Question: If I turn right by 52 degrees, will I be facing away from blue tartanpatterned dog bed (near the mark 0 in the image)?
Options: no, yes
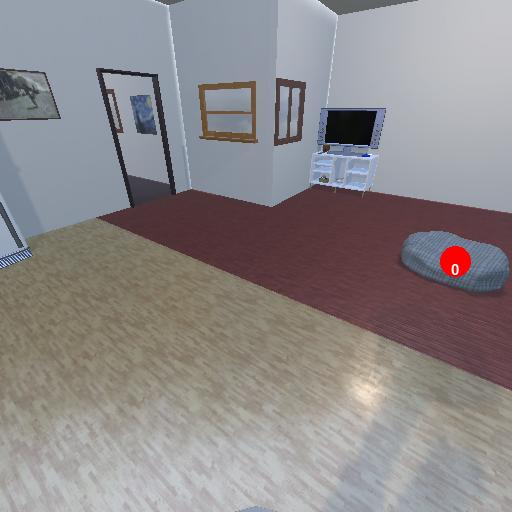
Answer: no